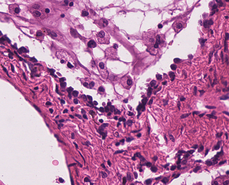
Tumor epithelial tissue: yes
Tumor-associated stroma tissue: yes
Normal tissue: no